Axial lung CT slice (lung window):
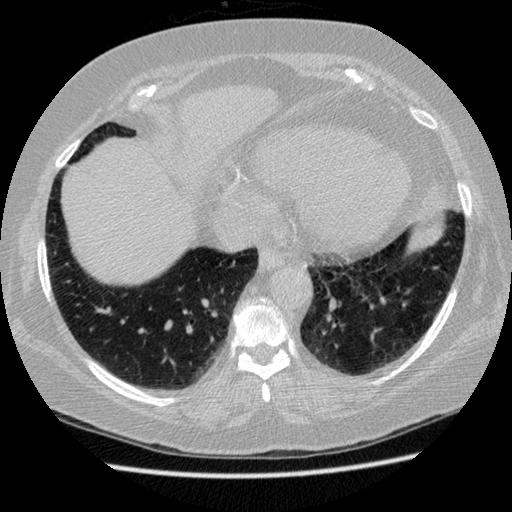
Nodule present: no